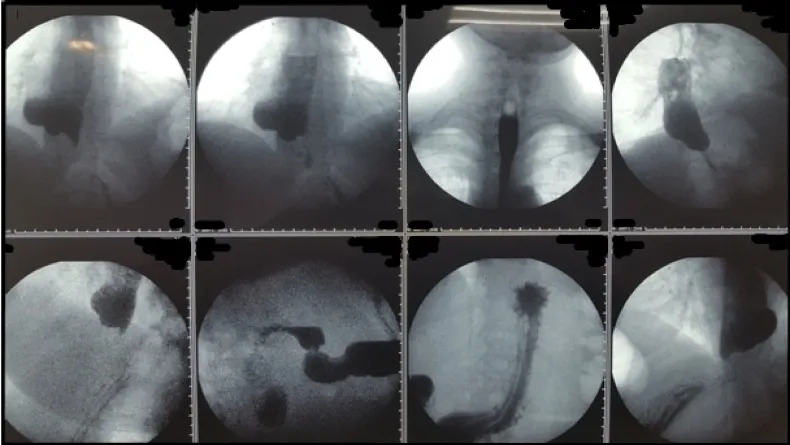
Barium swallow esophagoscopy (see comments in the text).
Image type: radiology (x_ray)